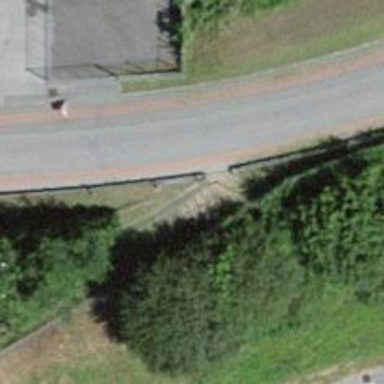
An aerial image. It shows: Set of steps on the road.